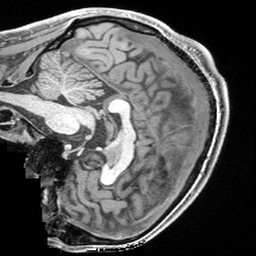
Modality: T1w
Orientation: sagittal